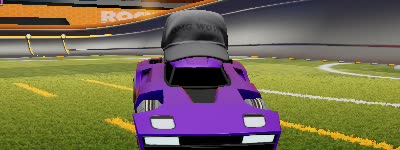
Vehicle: breakout